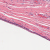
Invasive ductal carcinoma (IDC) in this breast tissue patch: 0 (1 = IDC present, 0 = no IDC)